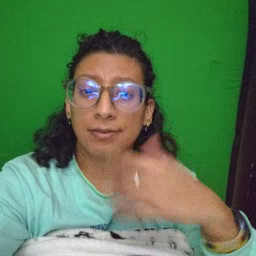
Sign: taste